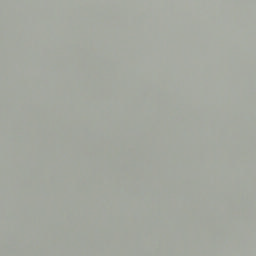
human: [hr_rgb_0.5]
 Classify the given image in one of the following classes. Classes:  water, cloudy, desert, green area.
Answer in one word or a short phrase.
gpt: cloudy